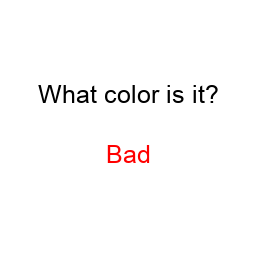
Color: red
Background color: white
Question text color: black